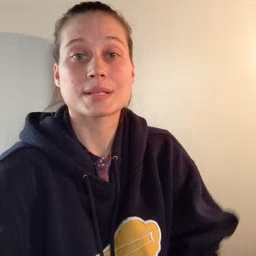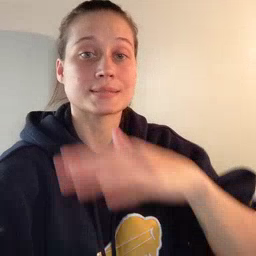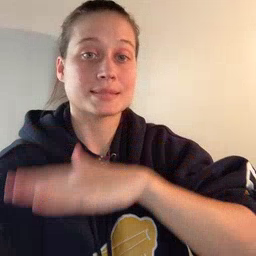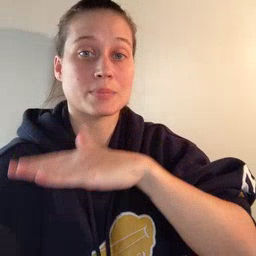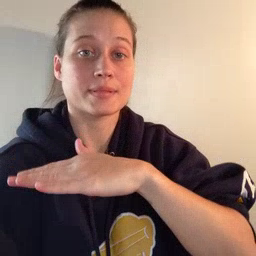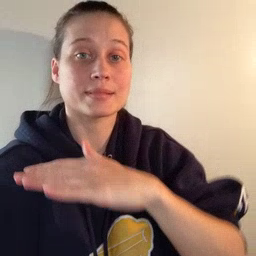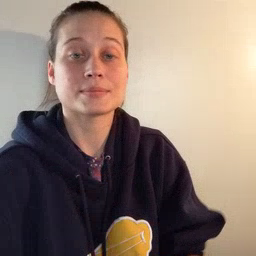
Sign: table